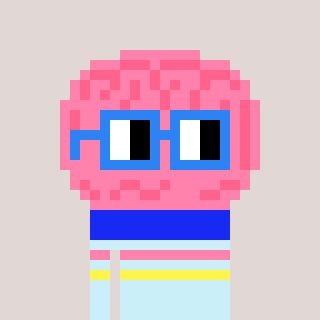
a pixel art character with square blue glasses, a brain-shaped head and a cold-colored body on a warm background